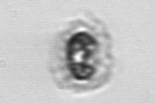
Label: Emiliania_huxleyi